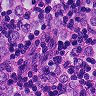
Metastatic tissue present: yes